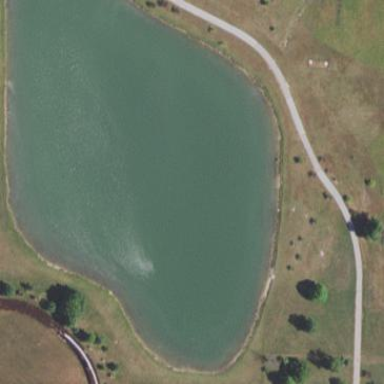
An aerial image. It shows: Pond with natural water.